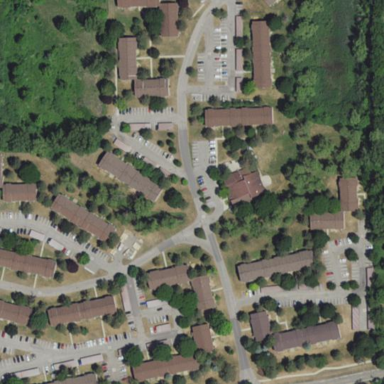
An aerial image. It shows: Residential area with apartments.